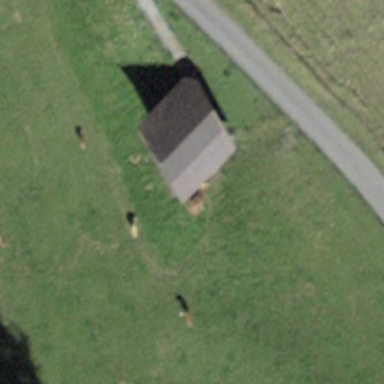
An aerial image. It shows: Barn.